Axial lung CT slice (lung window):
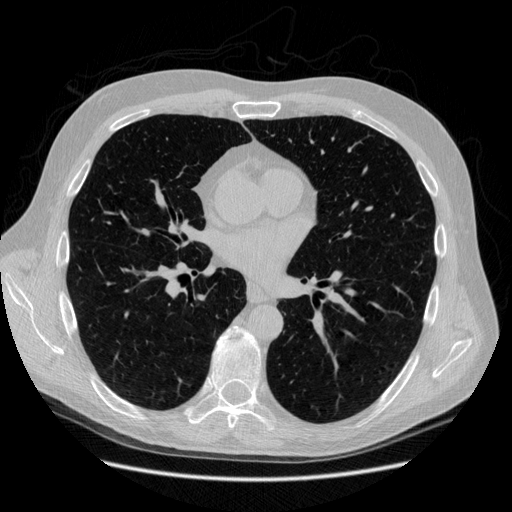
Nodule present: no